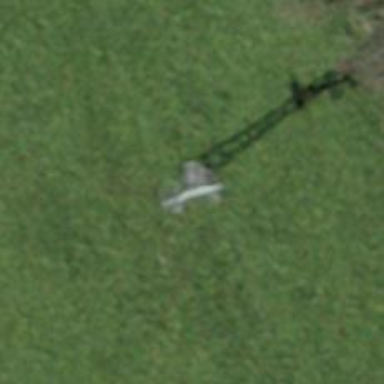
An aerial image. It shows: Pylon used for aerialway.